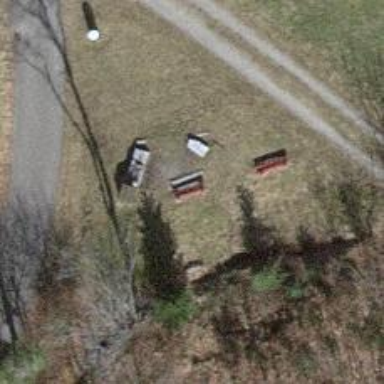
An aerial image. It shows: Red bench.